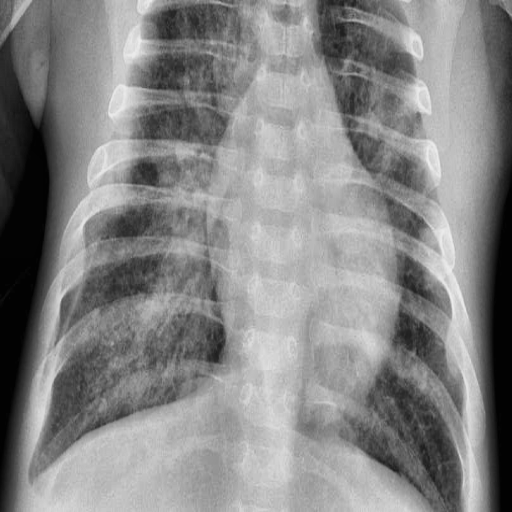
Finding: PNEUMONIA